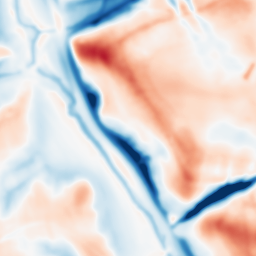
Category: multiscale
Decomposition family: dog_multiscale
Decomposition parameters: sigma_ratio: 1.4
n_scales: 6
base_sigma: 2
Upsampling method: quartic
Upsampling parameters: scale: 4
Upsampling scale: 4